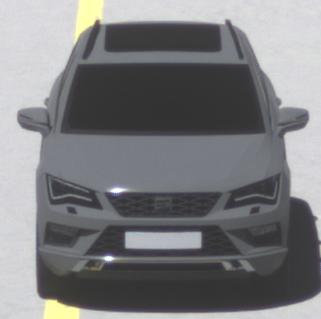
Make: SEAT
Model: Ateca 1.0 TSI Ecomotive
Detailed model: Ateca (5FP)
Model produced from: 2016/08
Model produced until: 2018/08
Doors: 5
Color: gray
Road condition: dry road
Daytime: midday
Contrast: high contrast